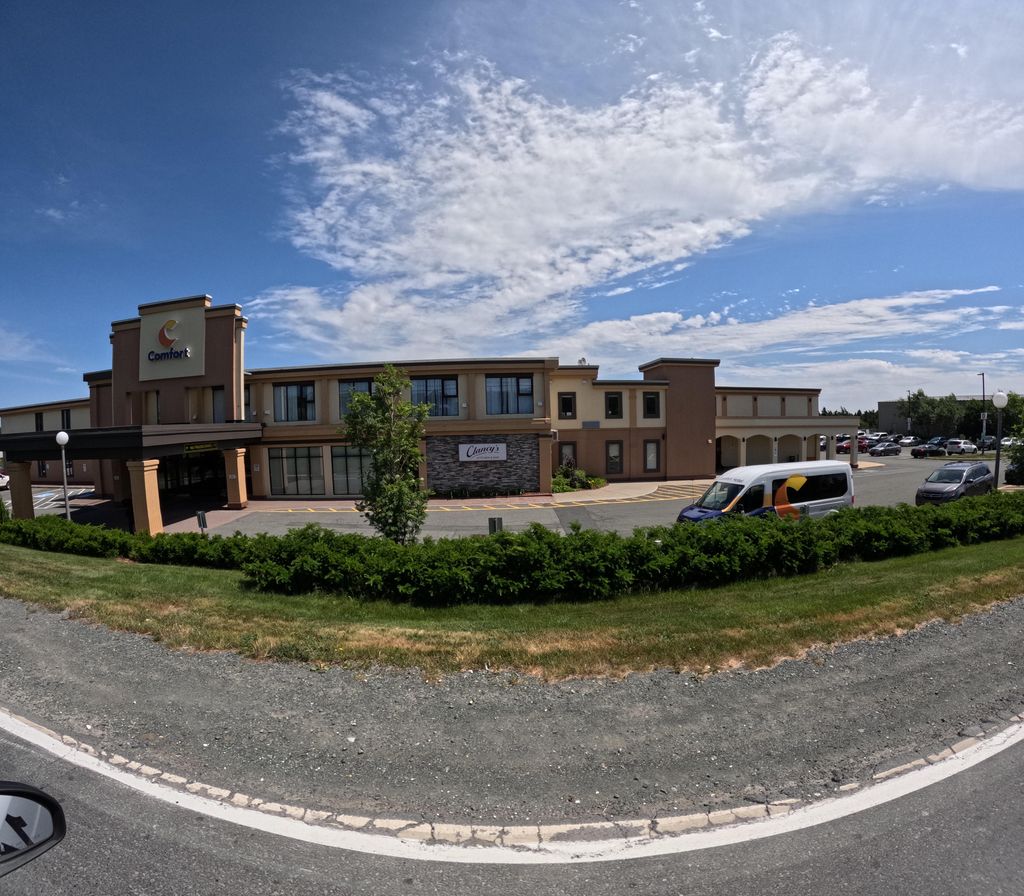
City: st_johns